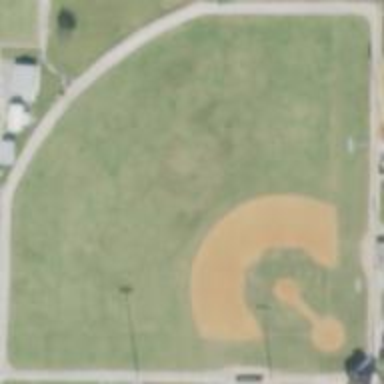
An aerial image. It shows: Baseball pitch for leisure land activities.